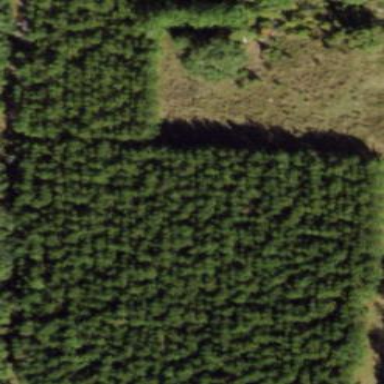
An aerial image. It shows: Plant nursery specializing in trees.